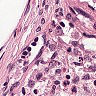
Metastatic tissue present: no